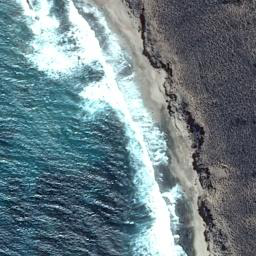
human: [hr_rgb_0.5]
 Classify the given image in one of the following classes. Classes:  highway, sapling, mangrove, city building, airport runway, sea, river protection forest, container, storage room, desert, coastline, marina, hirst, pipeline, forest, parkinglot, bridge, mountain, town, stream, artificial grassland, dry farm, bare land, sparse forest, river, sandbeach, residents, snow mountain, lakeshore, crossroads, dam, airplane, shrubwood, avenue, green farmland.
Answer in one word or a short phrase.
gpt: coastline